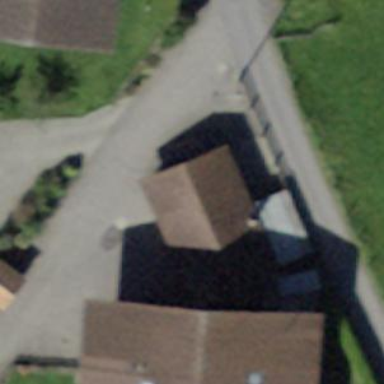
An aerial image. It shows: View of roof of building.